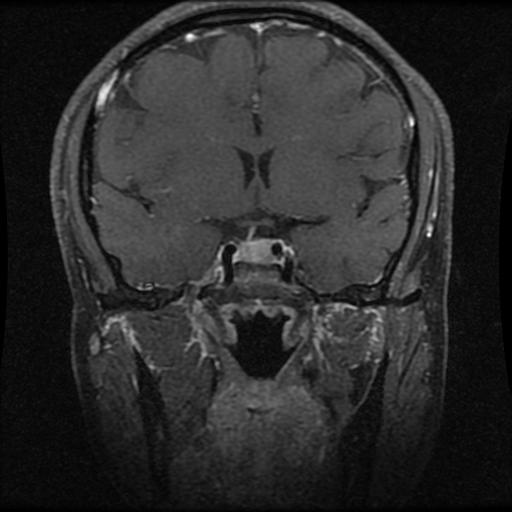
Label: pituitary